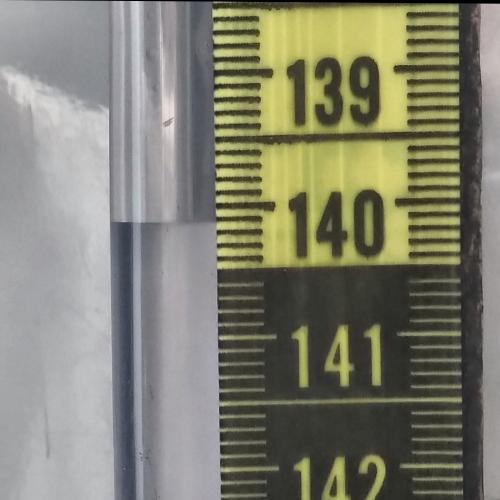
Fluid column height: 140.1 cm